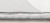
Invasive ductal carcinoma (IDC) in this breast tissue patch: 0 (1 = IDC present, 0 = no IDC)